Question: I've been using the Eclipse color theme plugin, and it's been great so far - However there's one problem/setting I can't seem to figure out how to change - it's occurring when I try to edit javascript in a jsp page - when I choose a dark color theme (Monokai in this case), Eclipse highlights the code with a javascript tag with a light highlight (see attached pic).
Does anyone know if there's a setting I can change in eclipse to change or remove this, or if it's even possible to change?

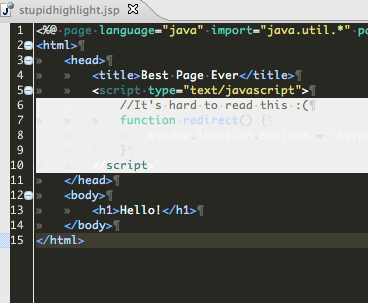
Answer: I ran into this problem as well.
Short Answer:
Window -> Preferences-> MyEclipse -> Files and Editors -> Javascript -> Editor -> Syntax Coloring -> Background
More Answer:
You have to poke around for a while, but it seems like everything is in the Window -> Preferences path, and not necessarily where other related things are.
There's one section for html, one for jsps, and another for all the javascript inside of both of those, for example. One for global defaults (which others inherit... sometimes), etc. The key phrase to look for is "Editor"- then you know you're probably going to be able to configure the color of something.